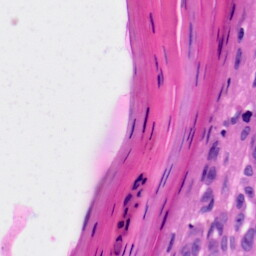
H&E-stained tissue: Skin